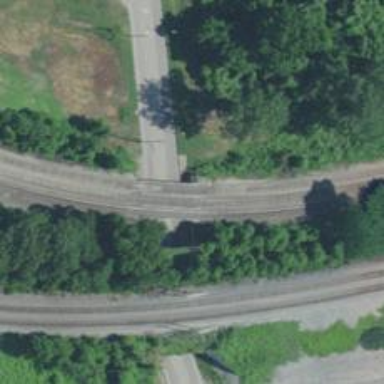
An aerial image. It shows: Railway spur bridge.